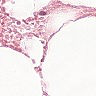
Metastatic tissue present: no